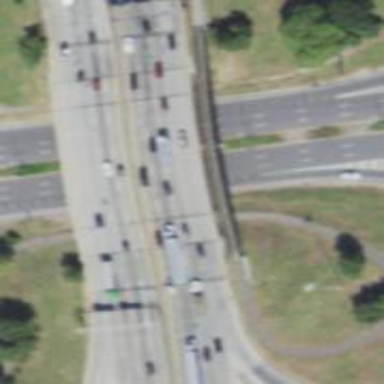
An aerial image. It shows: Covered cycleway tunnel.